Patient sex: M
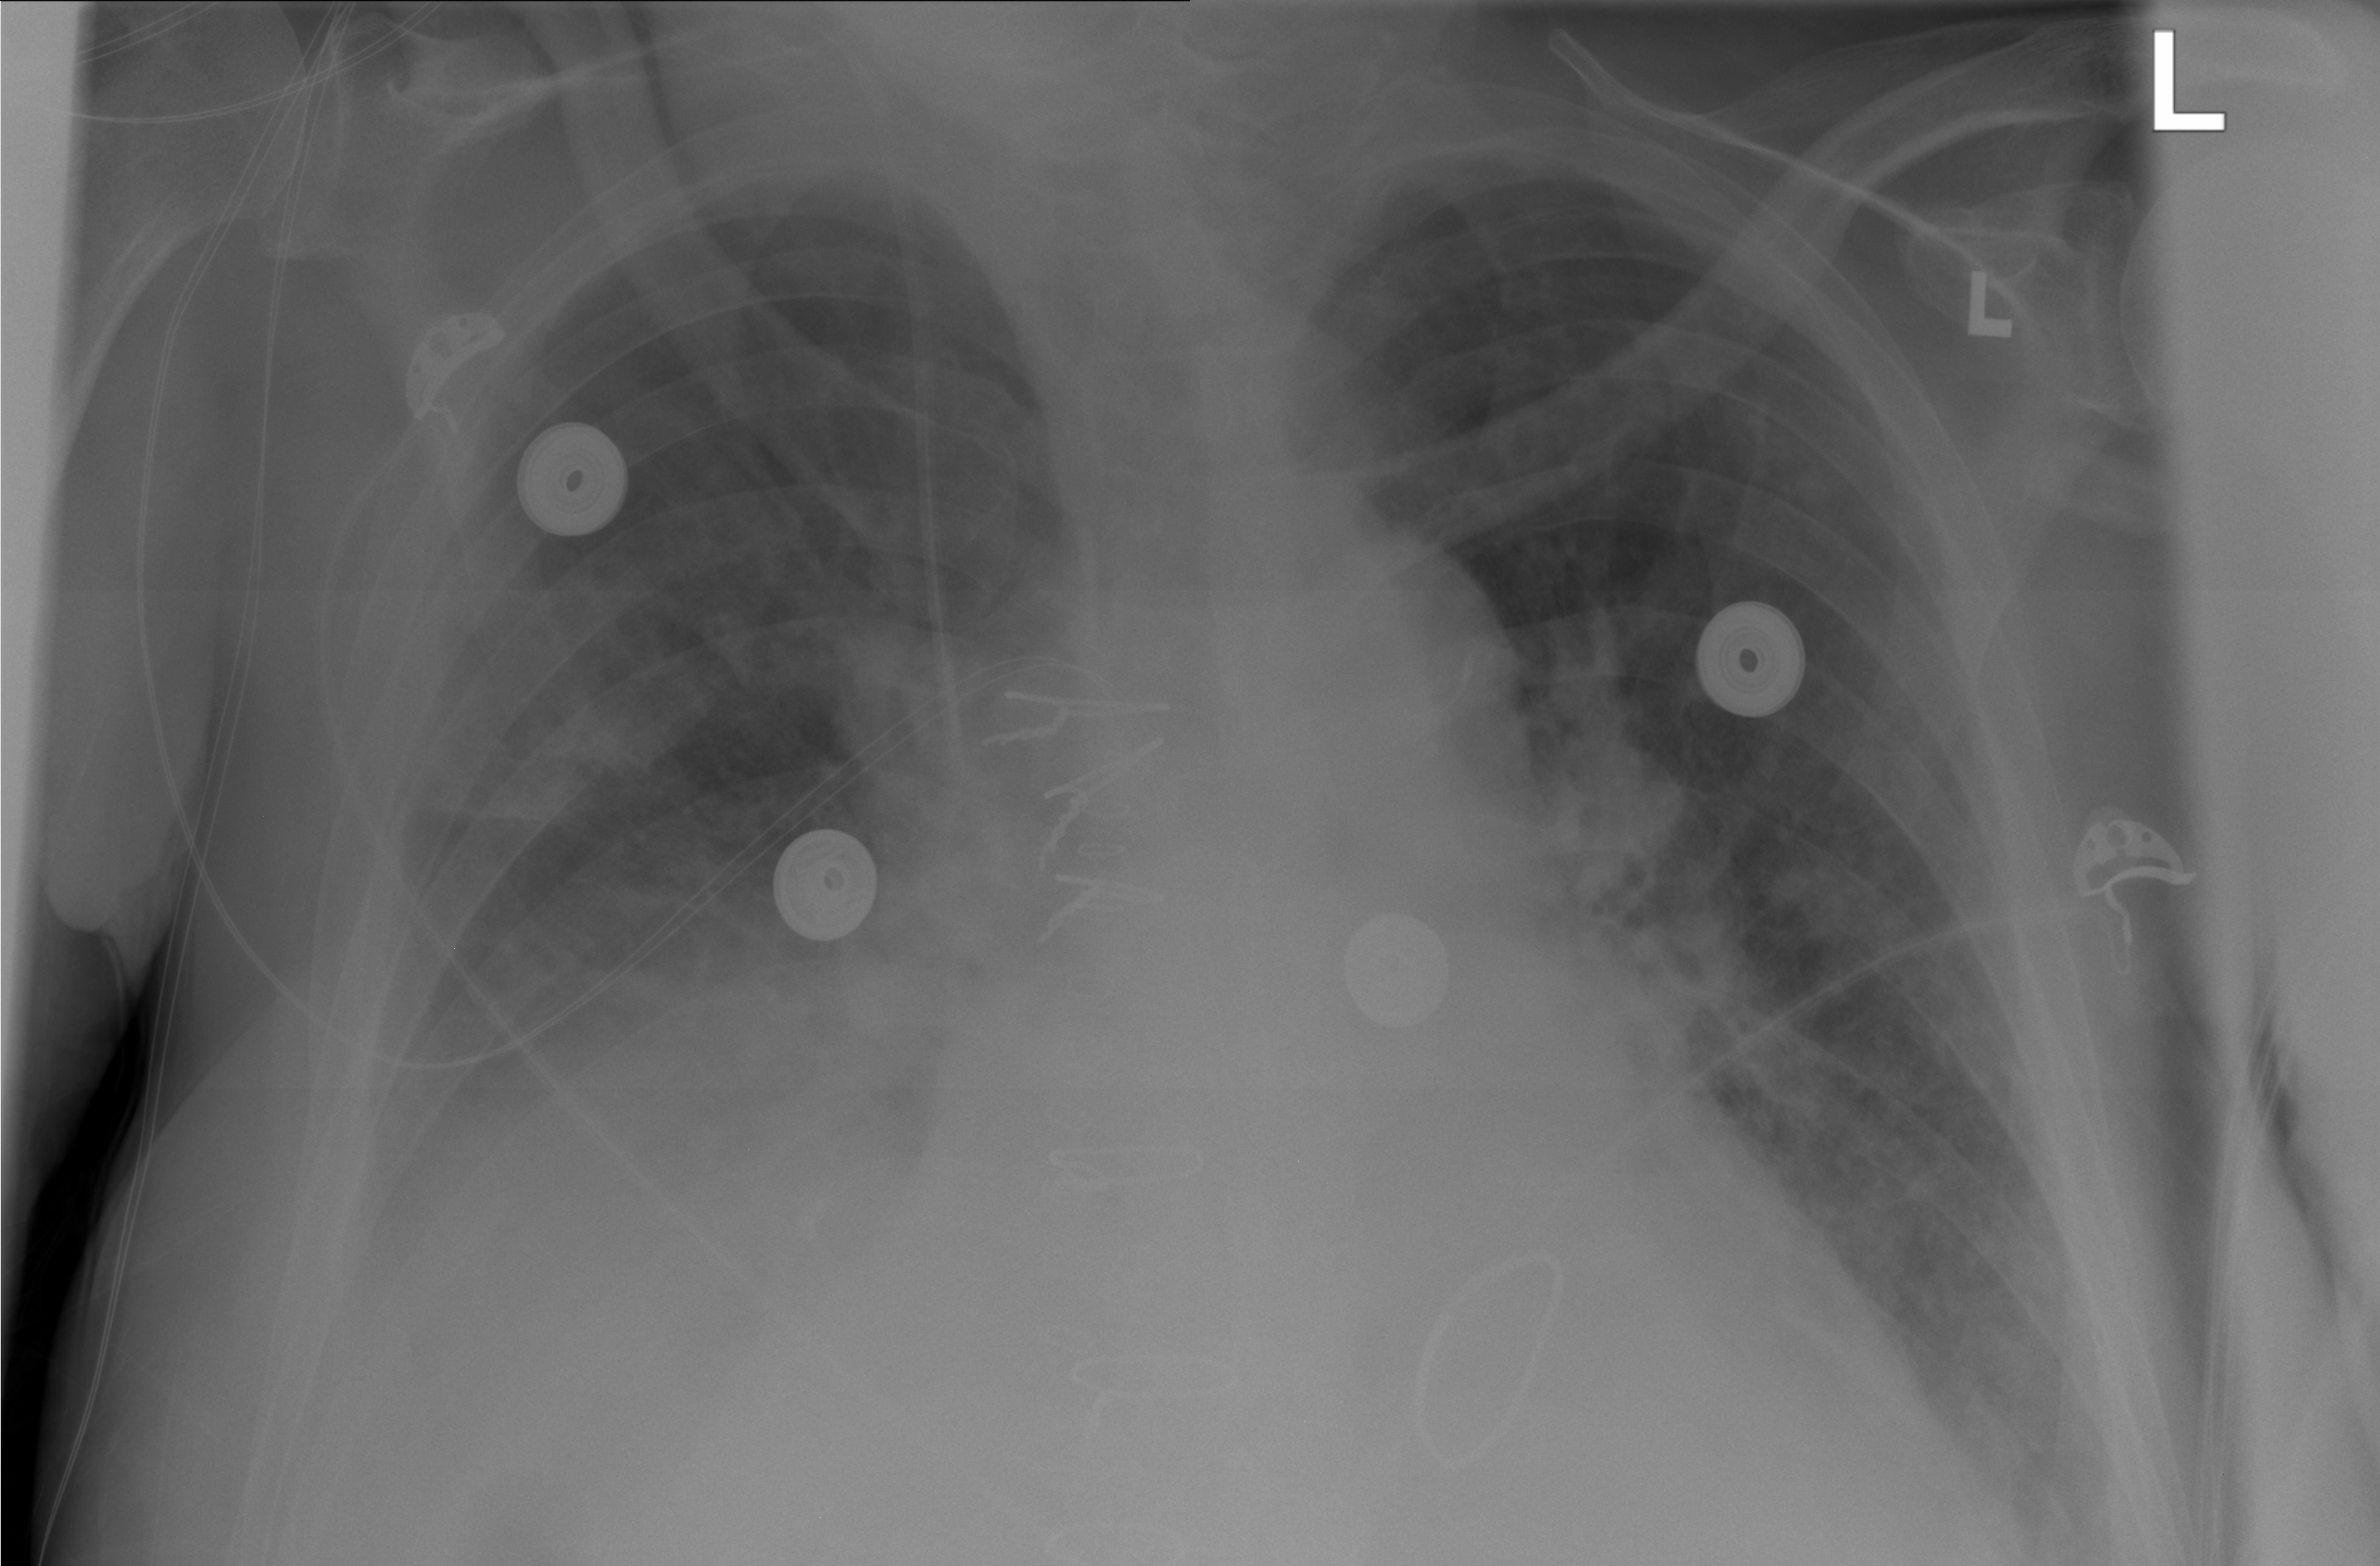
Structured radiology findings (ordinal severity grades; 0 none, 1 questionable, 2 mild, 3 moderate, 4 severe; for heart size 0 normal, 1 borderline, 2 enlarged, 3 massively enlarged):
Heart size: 2
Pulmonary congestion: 3
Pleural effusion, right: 3
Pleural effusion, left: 1
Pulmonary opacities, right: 2
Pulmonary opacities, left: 2
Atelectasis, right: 2
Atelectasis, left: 2